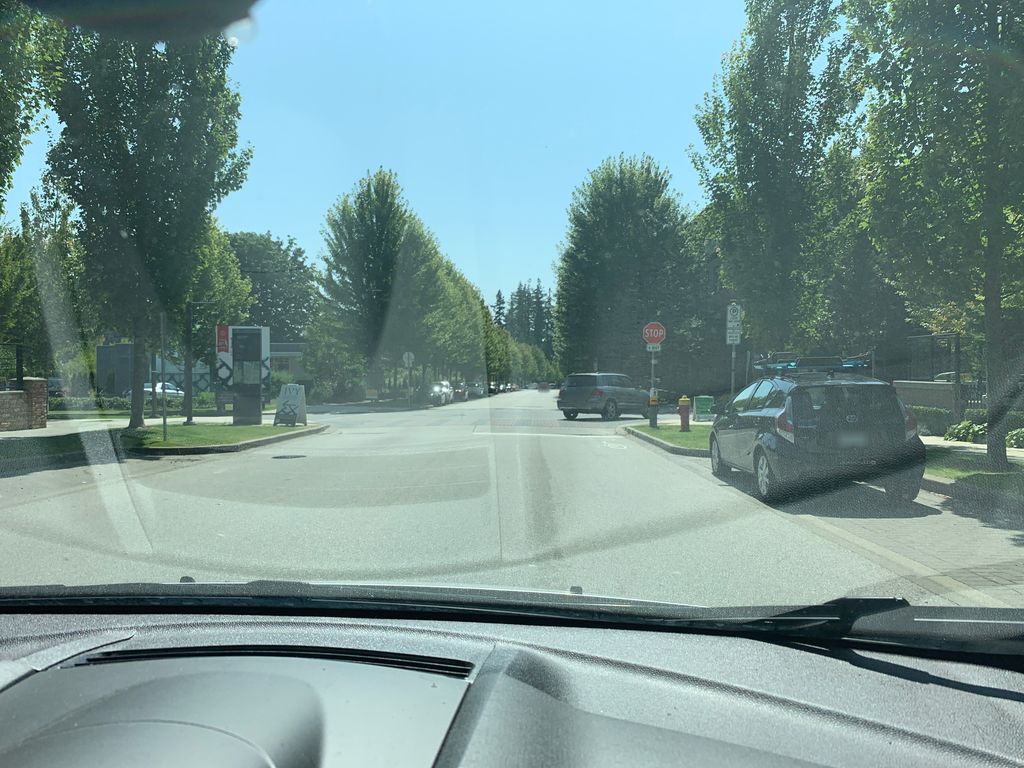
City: vancouver